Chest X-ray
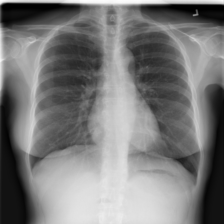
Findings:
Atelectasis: negative
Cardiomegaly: negative
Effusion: negative
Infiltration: negative
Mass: negative
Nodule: negative
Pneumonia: negative
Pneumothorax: negative
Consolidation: negative
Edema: negative
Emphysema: negative
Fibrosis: negative
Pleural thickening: negative
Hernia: negative